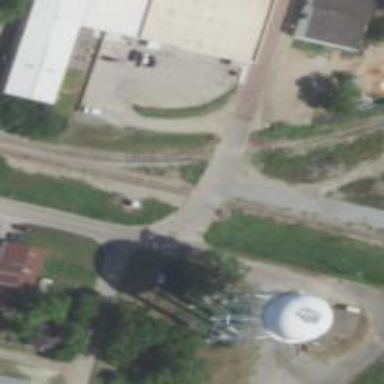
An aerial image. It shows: Level crossing with lights on the railway.